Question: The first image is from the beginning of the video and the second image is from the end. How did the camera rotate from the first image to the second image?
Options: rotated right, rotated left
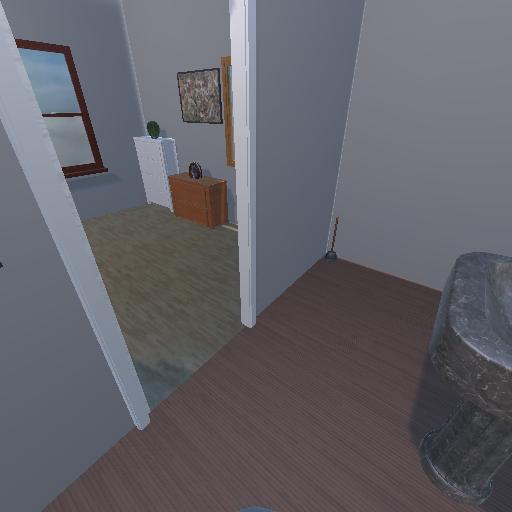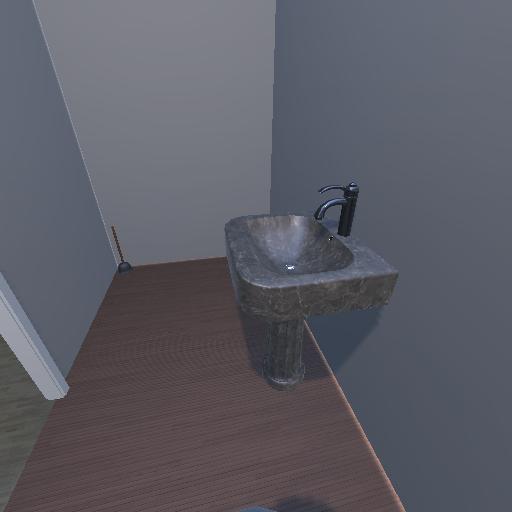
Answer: rotated right